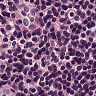
Metastatic tissue present: yes